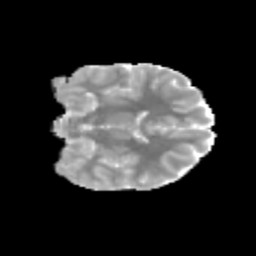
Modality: MD
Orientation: coronal
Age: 12
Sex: male
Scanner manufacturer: siemens
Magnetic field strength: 3 T
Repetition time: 3.8 s
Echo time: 0.07 s